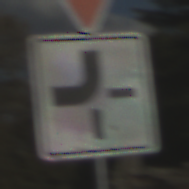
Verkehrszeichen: VerlaufVorfahrtsstrasse2
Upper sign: VorfahrtGewaehren
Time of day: MorningAfternoon
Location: Outdoor (Nature)
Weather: PartlyCloudy
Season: NotSpecified
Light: Natural